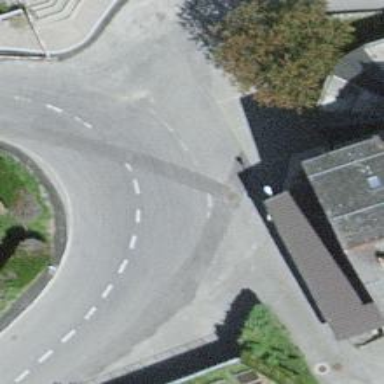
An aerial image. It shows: Post box is visible.